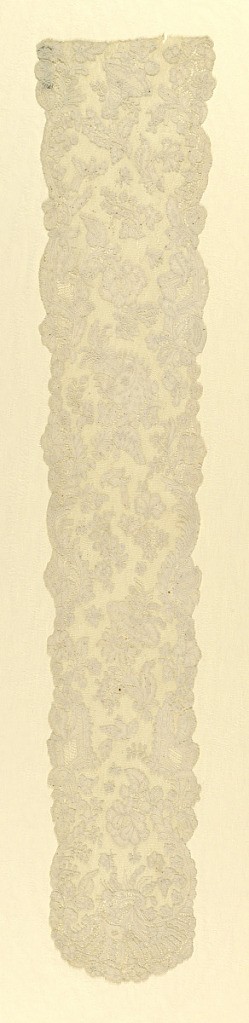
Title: Cap streamer
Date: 1700–1750
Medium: linen Technique: bobbin lace, Brussels style
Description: Cap streamer with a design of floral and foliated branches.